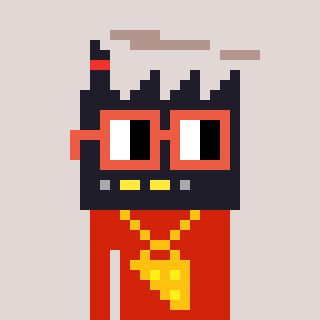
a pixel art character with square orange glasses, a factory-shaped head and a red-colored body on a warm background